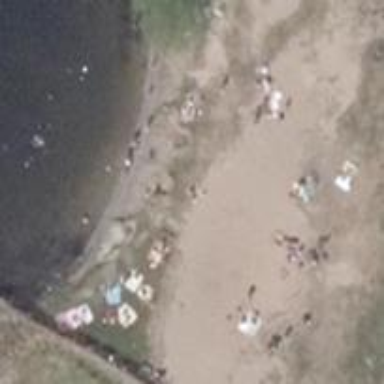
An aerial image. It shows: Beach area suitable for swimming.